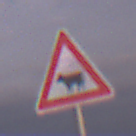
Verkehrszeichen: ViehtriebRechts
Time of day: SunriseSunset
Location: Outdoor (Nature)
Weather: PartlyCloudy
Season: NotSpecified
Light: Natural